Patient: sex F, age 73
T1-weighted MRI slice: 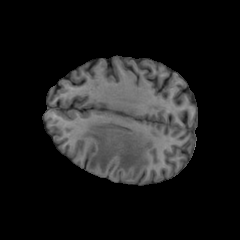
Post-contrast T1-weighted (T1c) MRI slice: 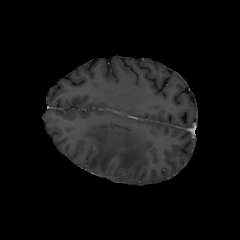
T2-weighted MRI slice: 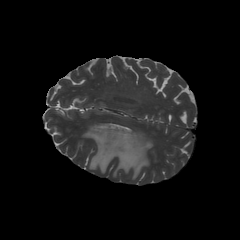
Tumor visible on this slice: yes
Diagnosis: Glioblastoma, IDH-wildtype
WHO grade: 4